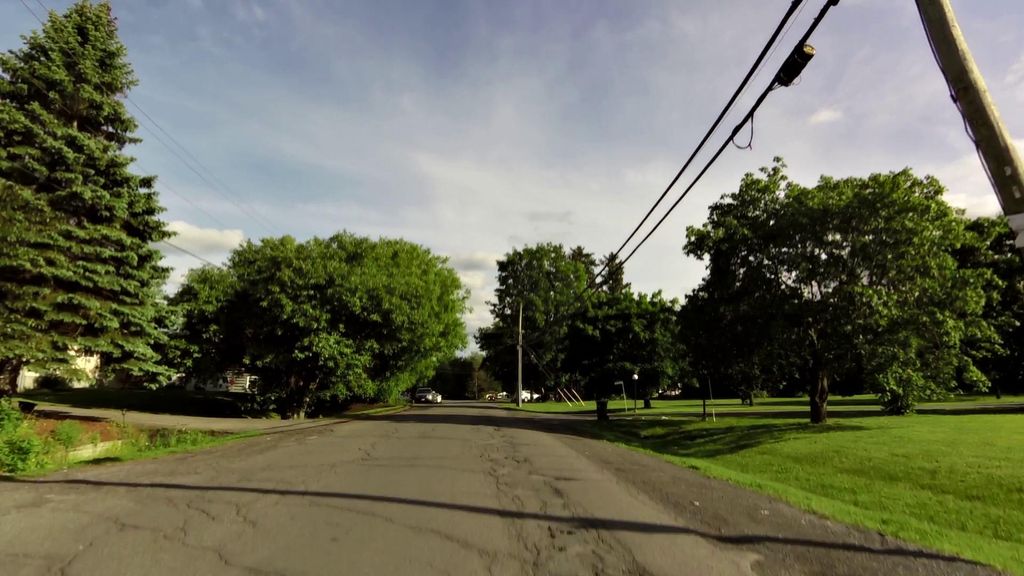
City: ottawa-gatineau